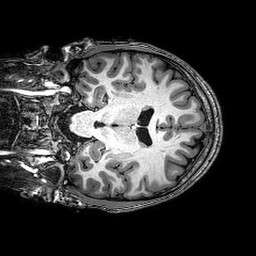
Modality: T1w
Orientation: coronal
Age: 22
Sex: male
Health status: healthy
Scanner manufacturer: philips
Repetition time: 0.008215 s
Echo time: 0.00377 s